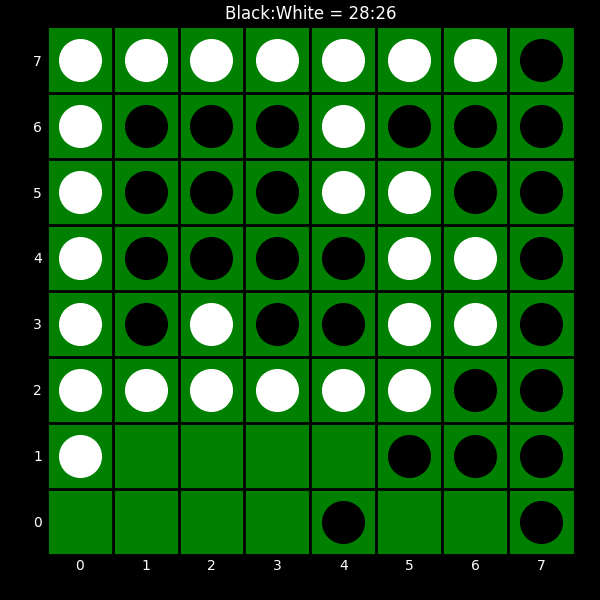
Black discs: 28
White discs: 26